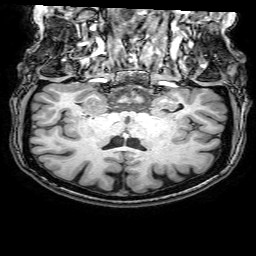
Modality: T1w
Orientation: sagittal
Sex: female
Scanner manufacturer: philips
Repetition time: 0.008161 s
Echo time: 0.00373 s